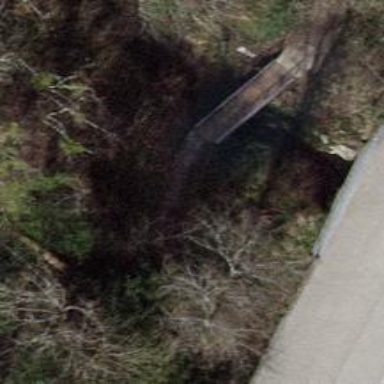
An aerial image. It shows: Path with unpaved surface that includes bridge.